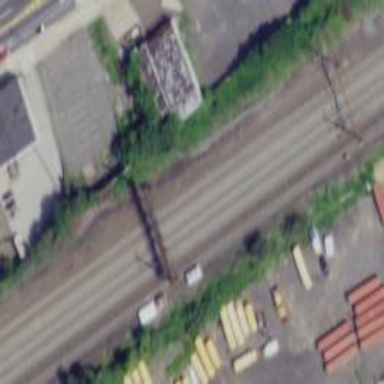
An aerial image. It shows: Abandoned railway with electrified contact line on embankment.